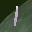
Label: 1